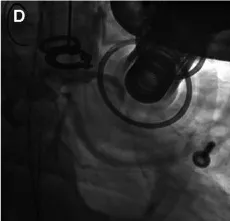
TAVR process. Selective left coronary angiography indicated good coronary artery visualization (D).
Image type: radiology (x_ray)